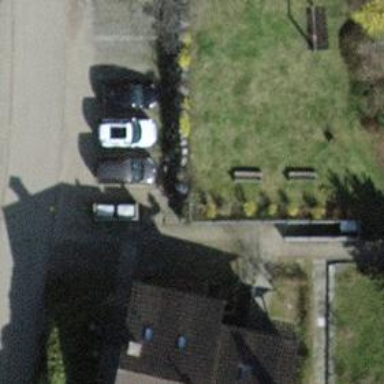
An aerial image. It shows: Hedge acting as barrier.